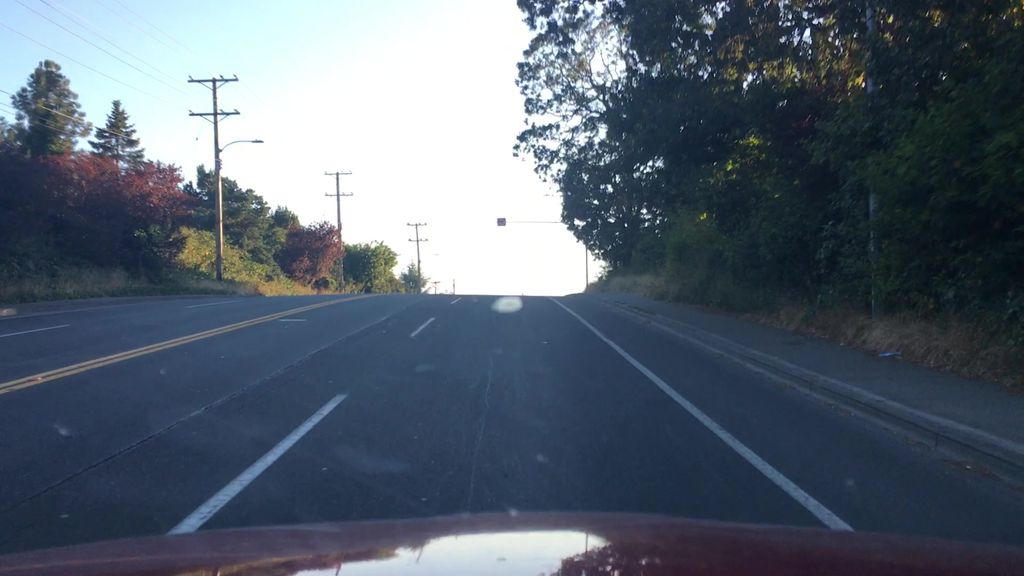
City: victoria